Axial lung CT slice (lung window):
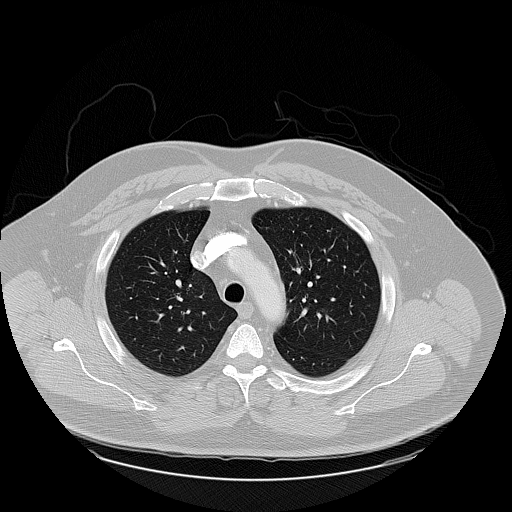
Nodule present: no